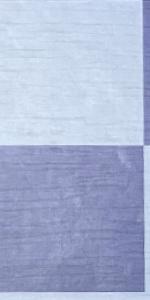
Label: Empty